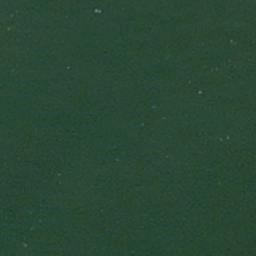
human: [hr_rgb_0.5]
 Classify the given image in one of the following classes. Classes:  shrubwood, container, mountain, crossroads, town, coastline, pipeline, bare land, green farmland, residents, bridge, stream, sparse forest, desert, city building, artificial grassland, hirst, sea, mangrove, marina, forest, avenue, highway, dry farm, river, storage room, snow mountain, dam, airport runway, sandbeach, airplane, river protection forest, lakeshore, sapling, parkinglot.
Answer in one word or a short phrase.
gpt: sea